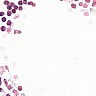
Metastatic tissue present: no